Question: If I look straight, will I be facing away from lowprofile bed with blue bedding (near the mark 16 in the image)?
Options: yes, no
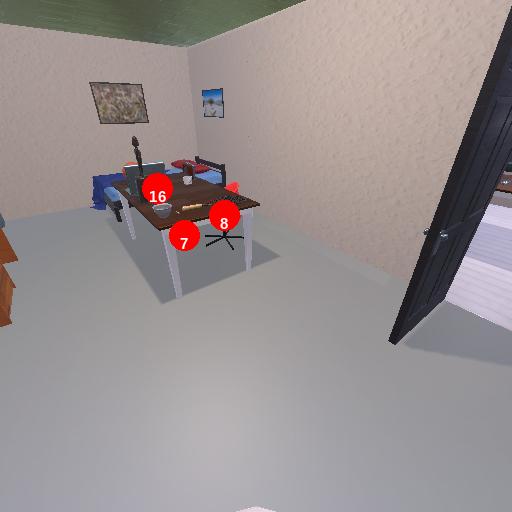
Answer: yes